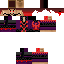
A male human skin with dark skin, wearing brown long hair dressed in a red hoodie and red pants, featuring a closed mouth.